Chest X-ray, AP view. Patient: 45 years old, sex F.
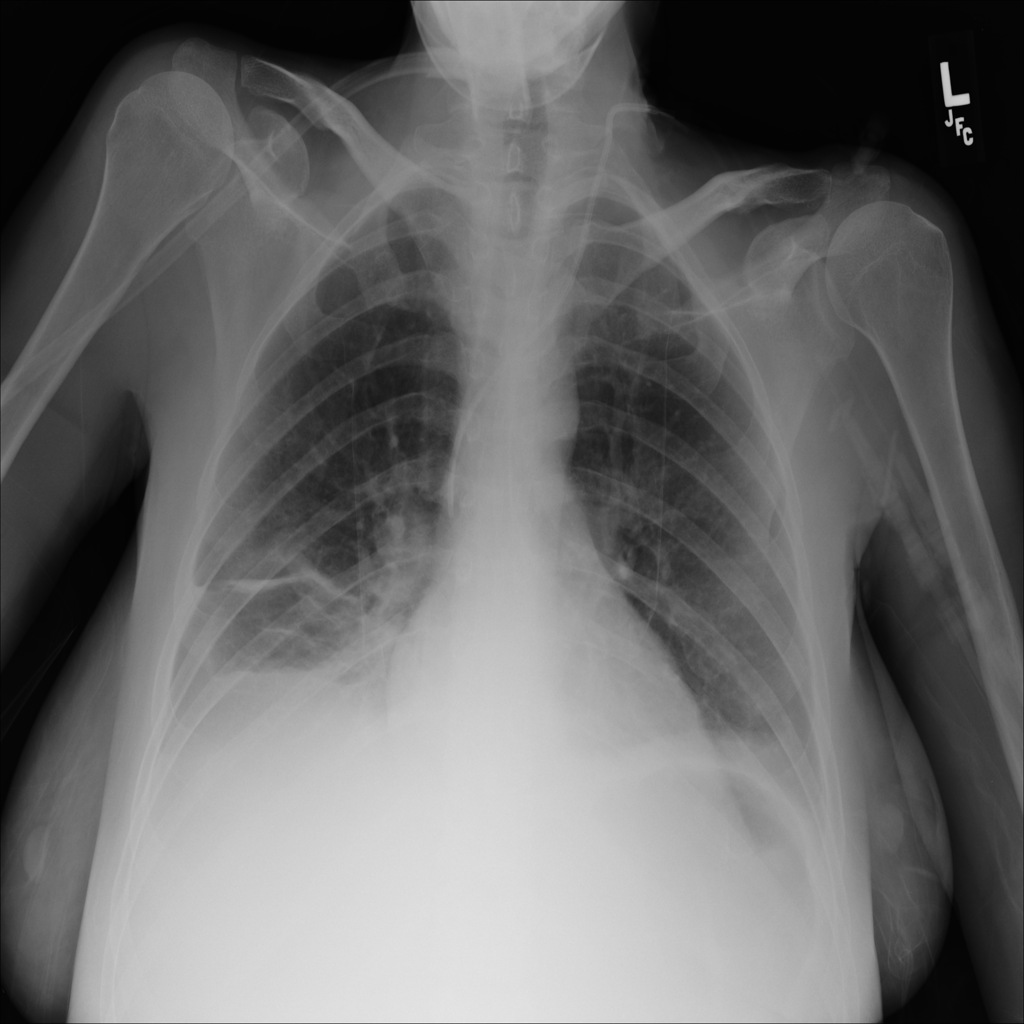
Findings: Atelectasis